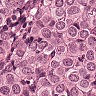
Metastatic tissue present: yes